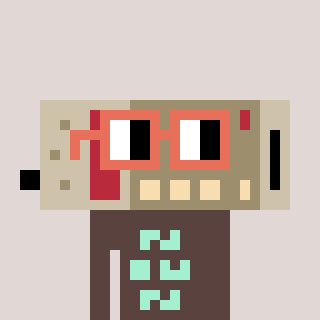
a pixel art character with square orange glasses, a cordless phone-shaped head and a darkbrown-colored body on a warm background